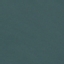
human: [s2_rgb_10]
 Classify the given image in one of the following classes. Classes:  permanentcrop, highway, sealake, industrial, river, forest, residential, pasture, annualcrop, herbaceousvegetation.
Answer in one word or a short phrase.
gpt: SeaLake